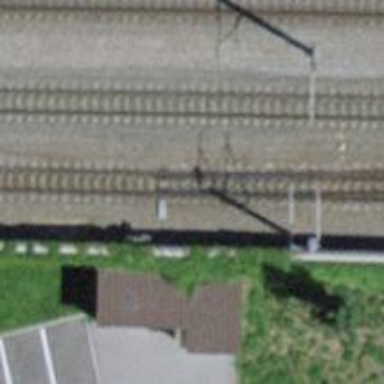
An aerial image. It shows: Railway switch with the turnout on the left side.